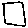
Label: square